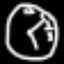
Label: clock